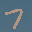
Label: 7